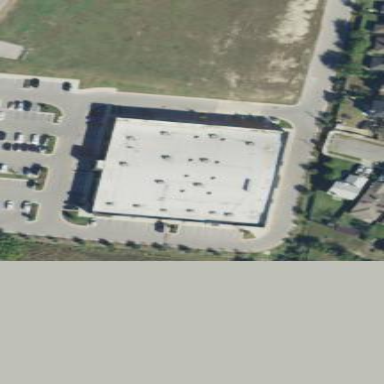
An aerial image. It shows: Building used as fitness center.